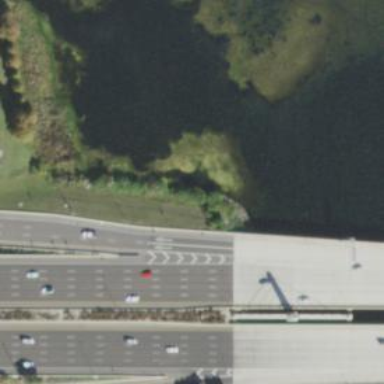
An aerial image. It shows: Bridge on motorway link with split diamond junction.